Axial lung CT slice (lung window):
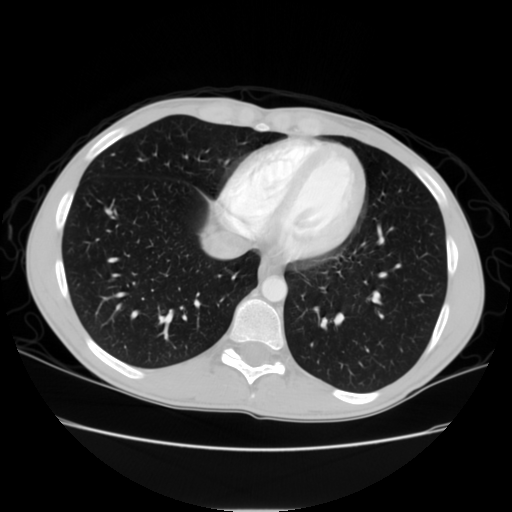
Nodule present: no